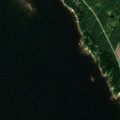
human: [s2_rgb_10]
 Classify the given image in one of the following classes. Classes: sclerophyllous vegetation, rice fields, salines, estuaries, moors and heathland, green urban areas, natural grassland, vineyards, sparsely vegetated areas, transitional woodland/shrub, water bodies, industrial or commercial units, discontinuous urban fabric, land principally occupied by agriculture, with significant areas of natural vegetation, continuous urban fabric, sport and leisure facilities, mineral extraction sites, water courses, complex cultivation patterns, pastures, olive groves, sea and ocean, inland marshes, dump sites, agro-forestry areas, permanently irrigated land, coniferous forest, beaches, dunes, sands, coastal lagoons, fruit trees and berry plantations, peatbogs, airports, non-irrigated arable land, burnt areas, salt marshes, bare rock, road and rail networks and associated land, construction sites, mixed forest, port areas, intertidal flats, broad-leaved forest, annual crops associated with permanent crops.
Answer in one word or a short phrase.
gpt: coniferous forest, sea and ocean